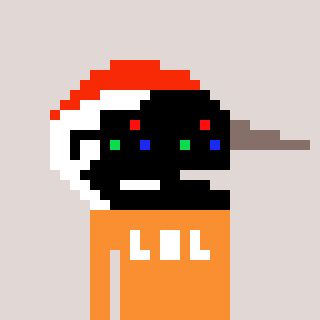
a pixel art character with square black sunglasses, a crane-shaped head and a orange-colored body on a warm background